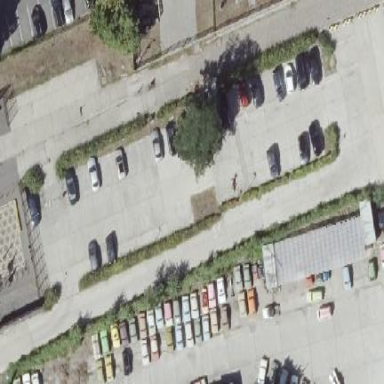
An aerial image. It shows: Parking area with surface.